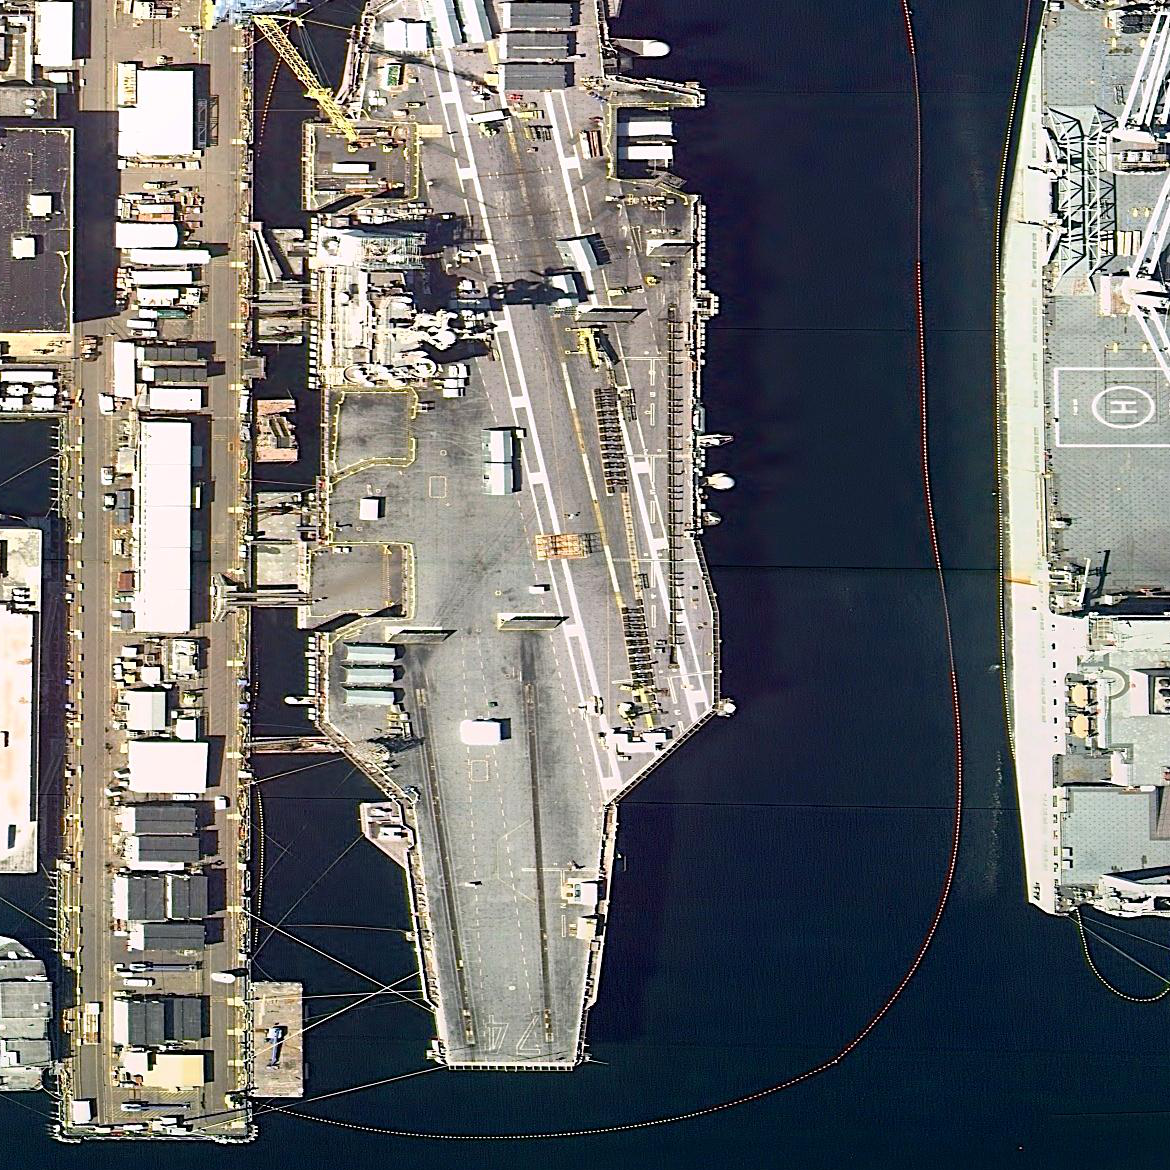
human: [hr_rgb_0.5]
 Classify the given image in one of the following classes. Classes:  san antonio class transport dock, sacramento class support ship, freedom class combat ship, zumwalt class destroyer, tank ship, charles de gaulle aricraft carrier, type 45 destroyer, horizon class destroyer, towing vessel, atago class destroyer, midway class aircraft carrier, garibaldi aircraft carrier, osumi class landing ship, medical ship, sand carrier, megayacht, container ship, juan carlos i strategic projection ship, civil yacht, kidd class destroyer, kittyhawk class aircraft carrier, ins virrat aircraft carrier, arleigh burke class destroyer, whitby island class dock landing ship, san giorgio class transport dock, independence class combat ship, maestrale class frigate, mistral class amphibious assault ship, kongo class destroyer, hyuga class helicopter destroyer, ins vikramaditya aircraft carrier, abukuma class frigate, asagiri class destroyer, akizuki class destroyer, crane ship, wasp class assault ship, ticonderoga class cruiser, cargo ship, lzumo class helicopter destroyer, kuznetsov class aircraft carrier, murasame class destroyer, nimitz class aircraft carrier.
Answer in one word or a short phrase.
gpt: Nimitz class aircraft carrier